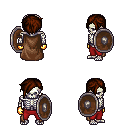
a pixel art fantasy rpg character, male body template, skeleton, brown cape, red pants, brown pixie cut hairstyle, gold gloves, shield, four views (front, back, left, right), 2x2 character sprite sheet, small pixel art, hard edges, no anti-aliasing